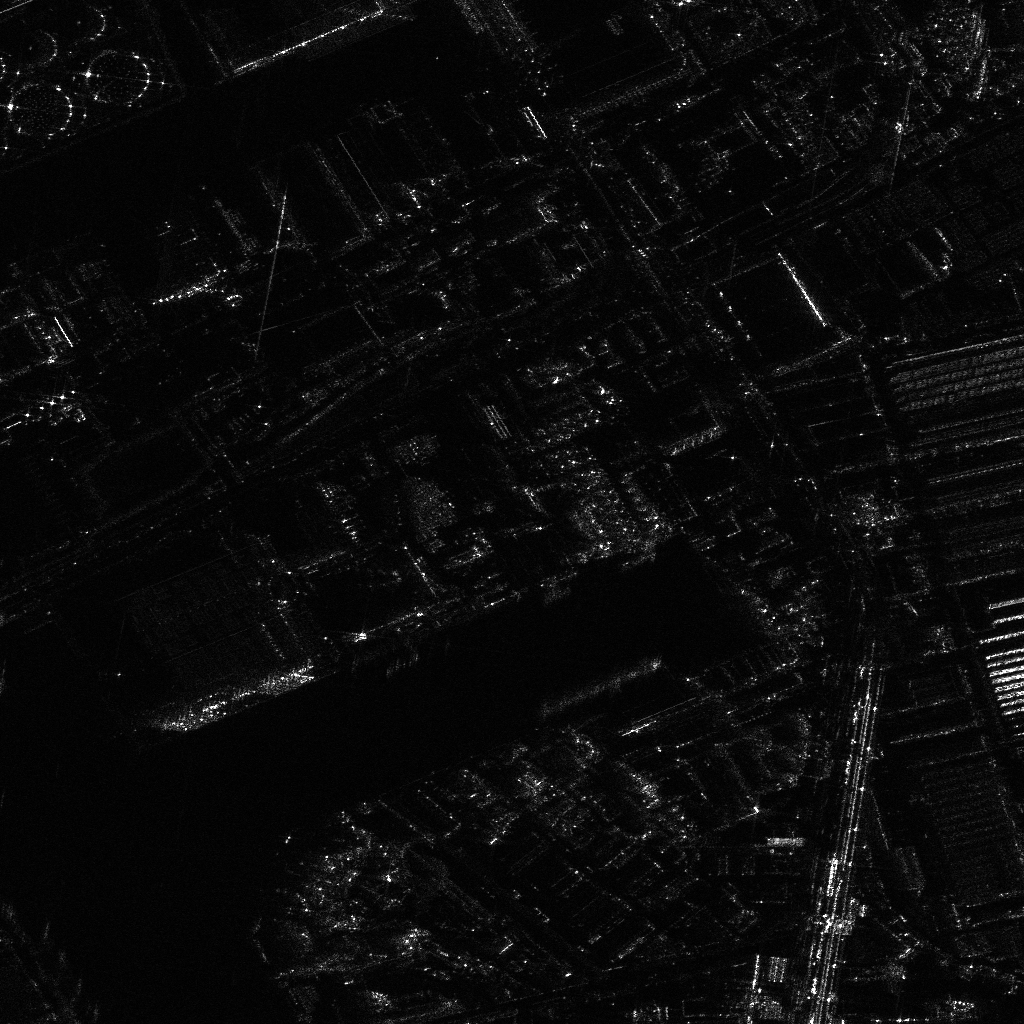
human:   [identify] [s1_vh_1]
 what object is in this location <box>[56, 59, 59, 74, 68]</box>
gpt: <ref>1 large container at the center</ref>